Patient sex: M
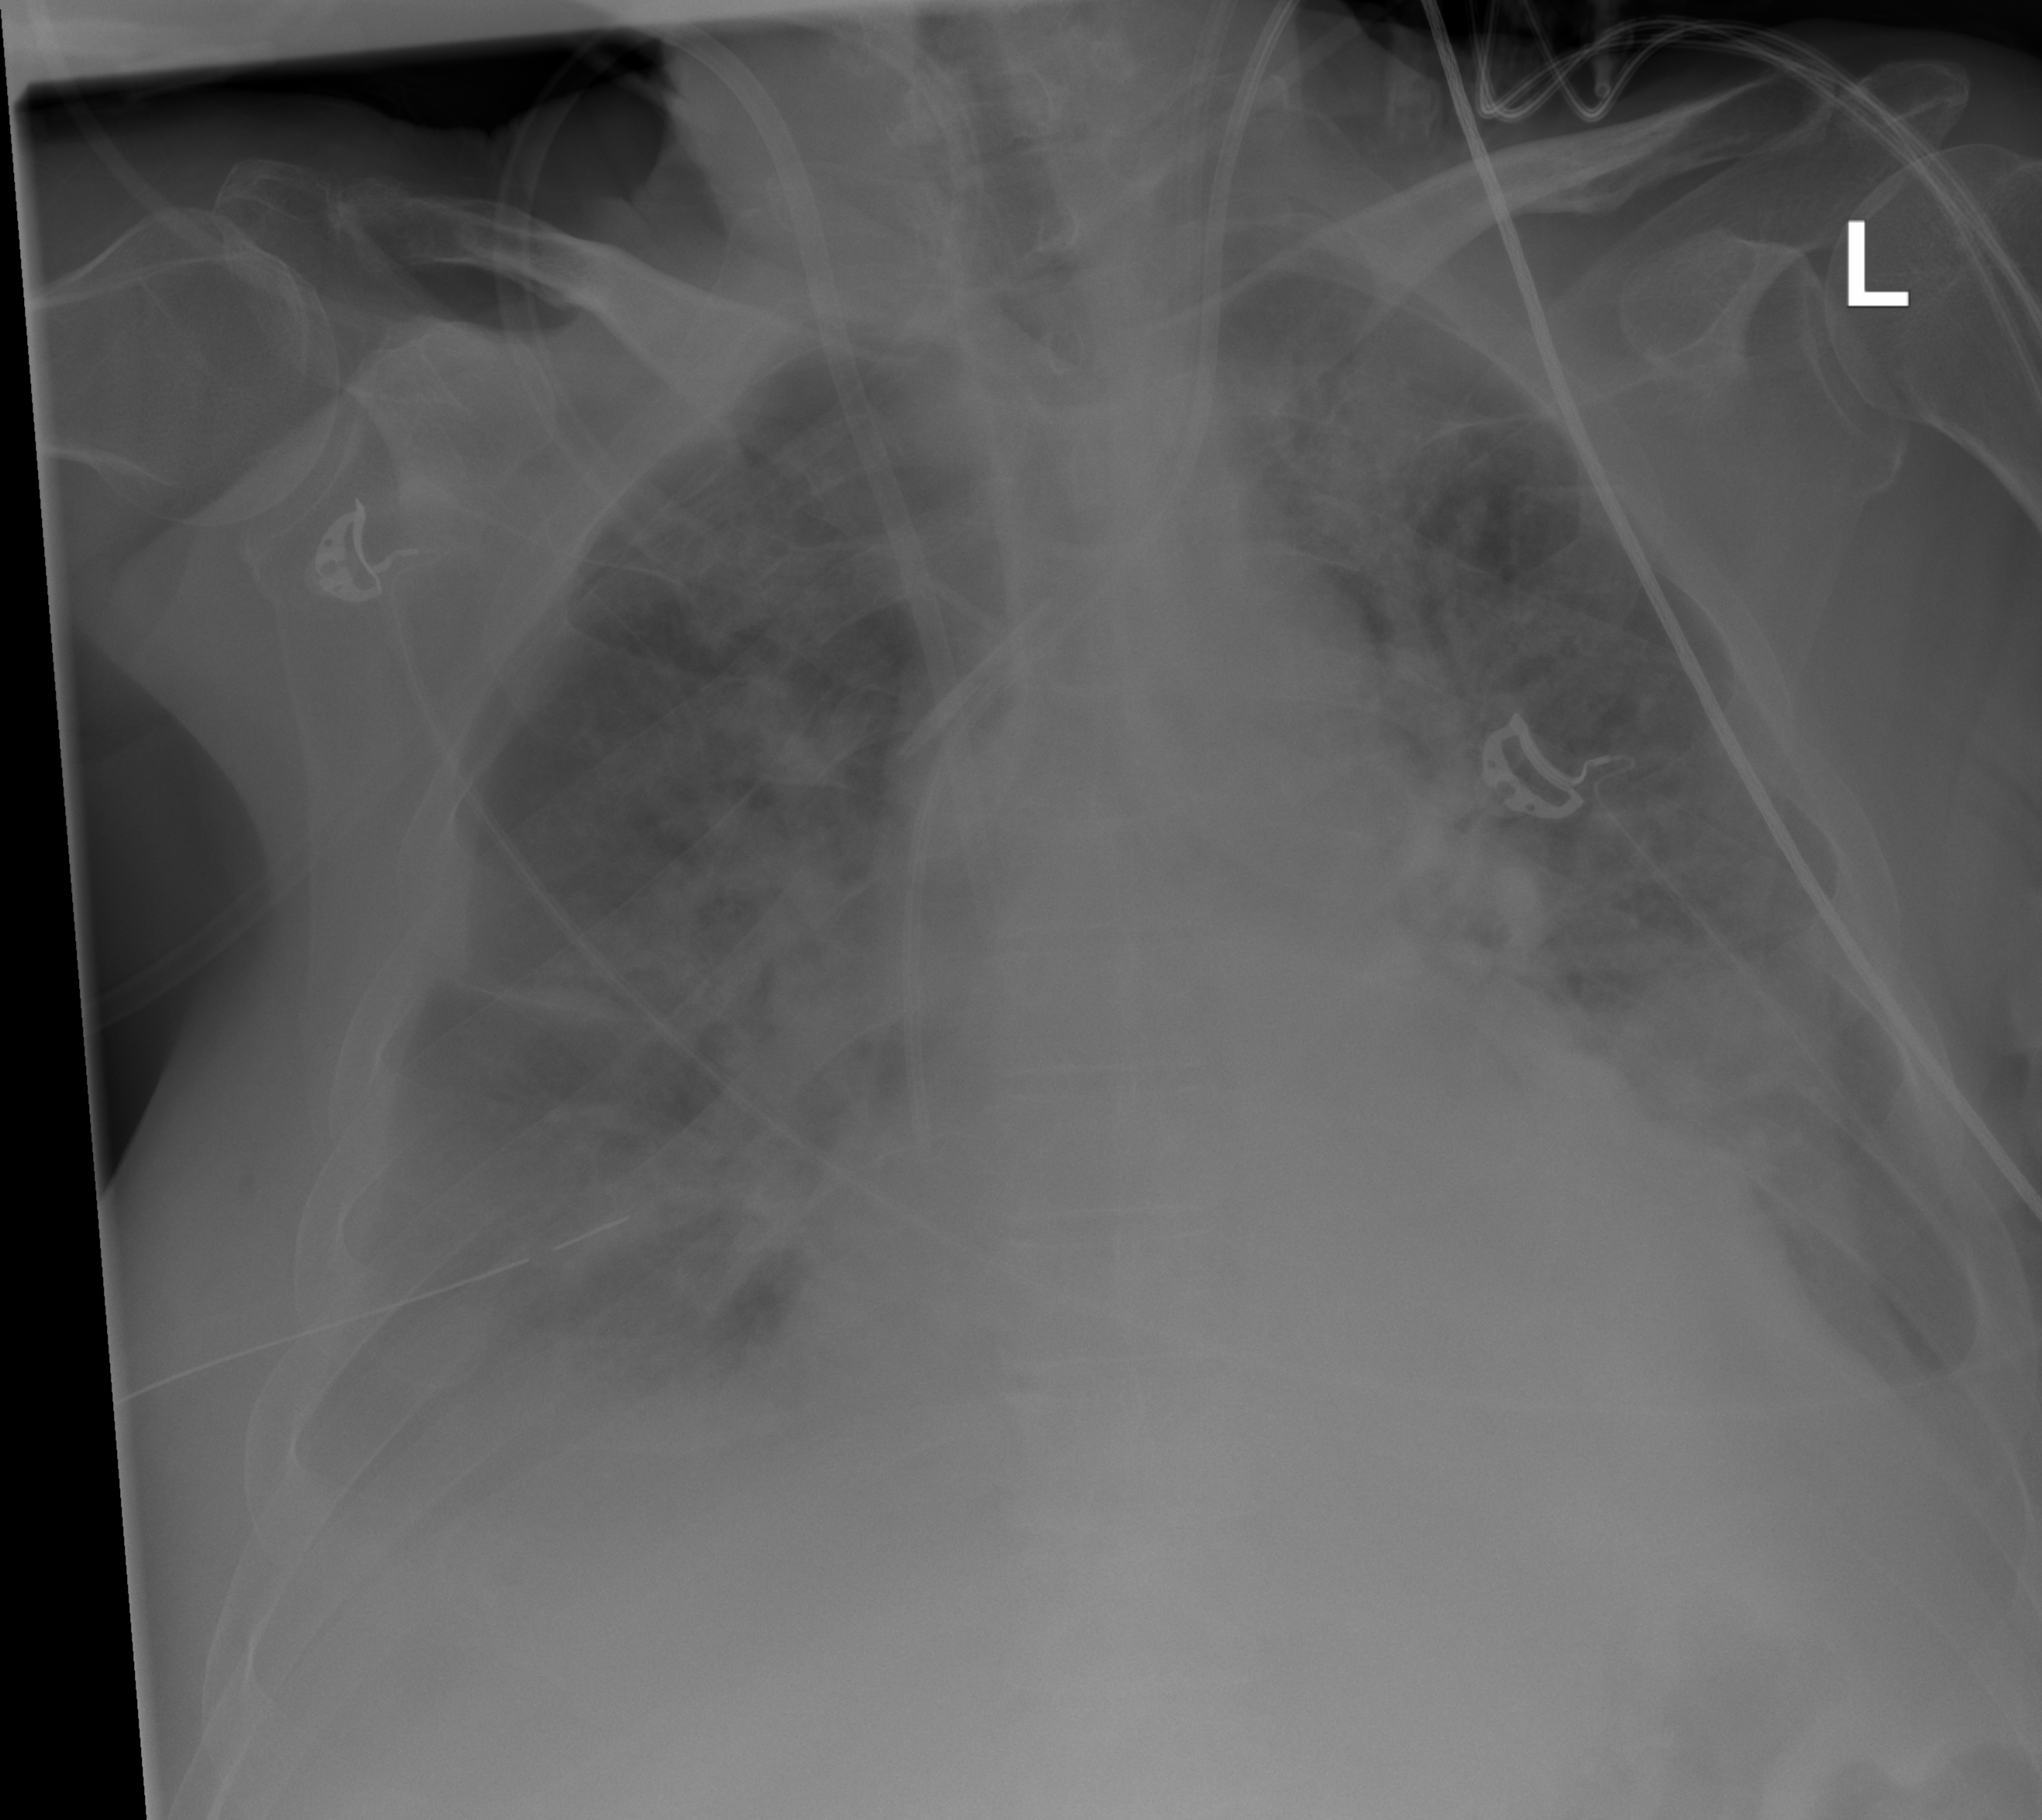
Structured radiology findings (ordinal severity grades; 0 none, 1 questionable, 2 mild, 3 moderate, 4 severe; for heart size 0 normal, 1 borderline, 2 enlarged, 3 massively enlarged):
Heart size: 0
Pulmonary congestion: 2
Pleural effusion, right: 2
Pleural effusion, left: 0
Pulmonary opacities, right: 0
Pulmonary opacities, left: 2
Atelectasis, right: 2
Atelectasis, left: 0